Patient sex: F
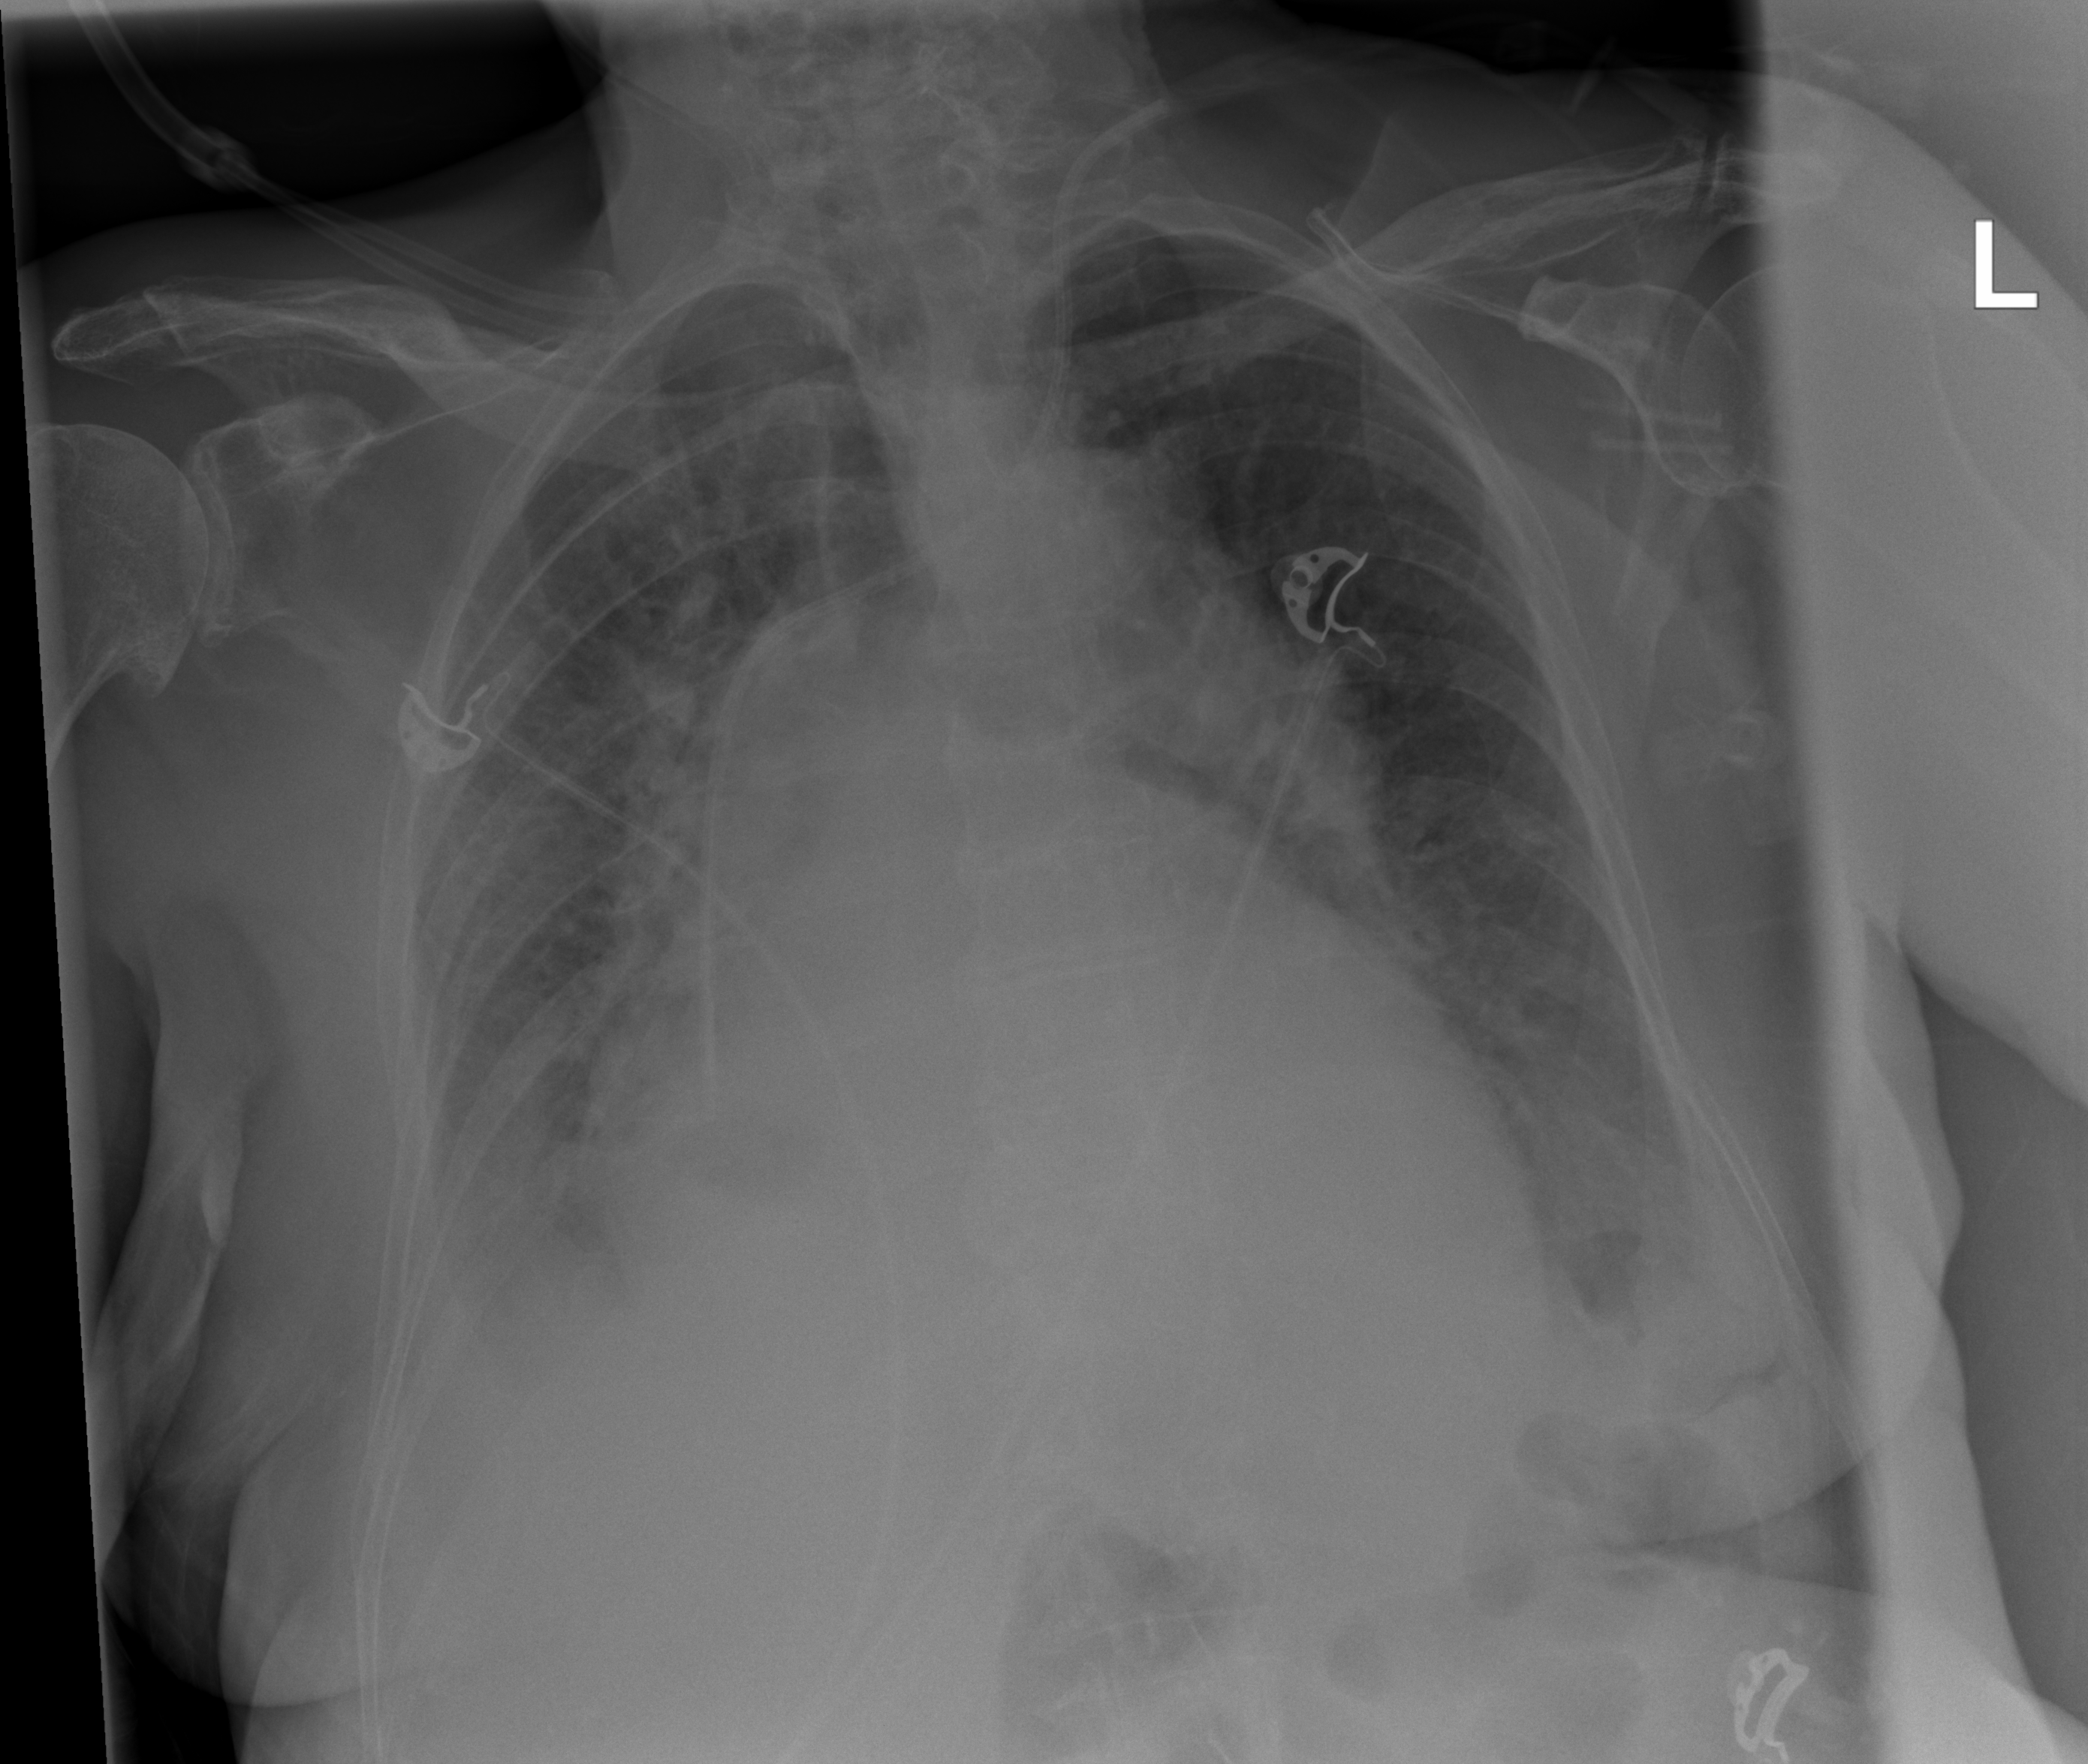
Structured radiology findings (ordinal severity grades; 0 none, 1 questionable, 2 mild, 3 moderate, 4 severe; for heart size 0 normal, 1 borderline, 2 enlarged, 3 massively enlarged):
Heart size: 2
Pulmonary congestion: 2
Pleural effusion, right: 2
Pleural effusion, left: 2
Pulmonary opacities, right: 2
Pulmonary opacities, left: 0
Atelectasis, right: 2
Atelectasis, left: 2